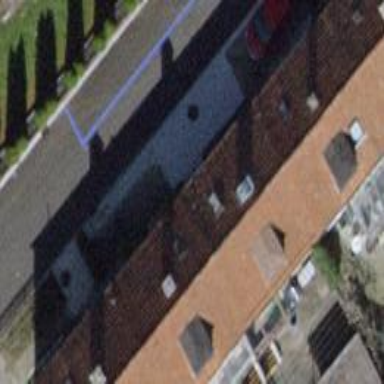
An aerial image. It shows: Gabled house with tile roof oriented across the building.